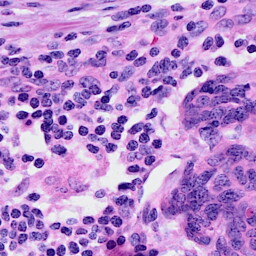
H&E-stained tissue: Cervix